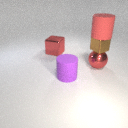
large red metal sphere to the right of large purple rubber cylinder